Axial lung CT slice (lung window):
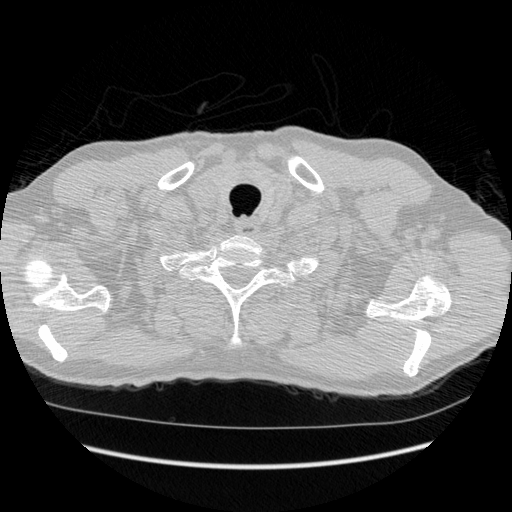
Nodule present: no